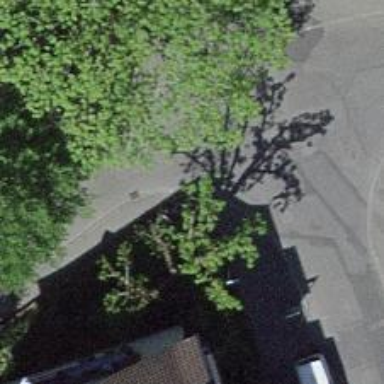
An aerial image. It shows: Kerb serving as barrier.